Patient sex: M
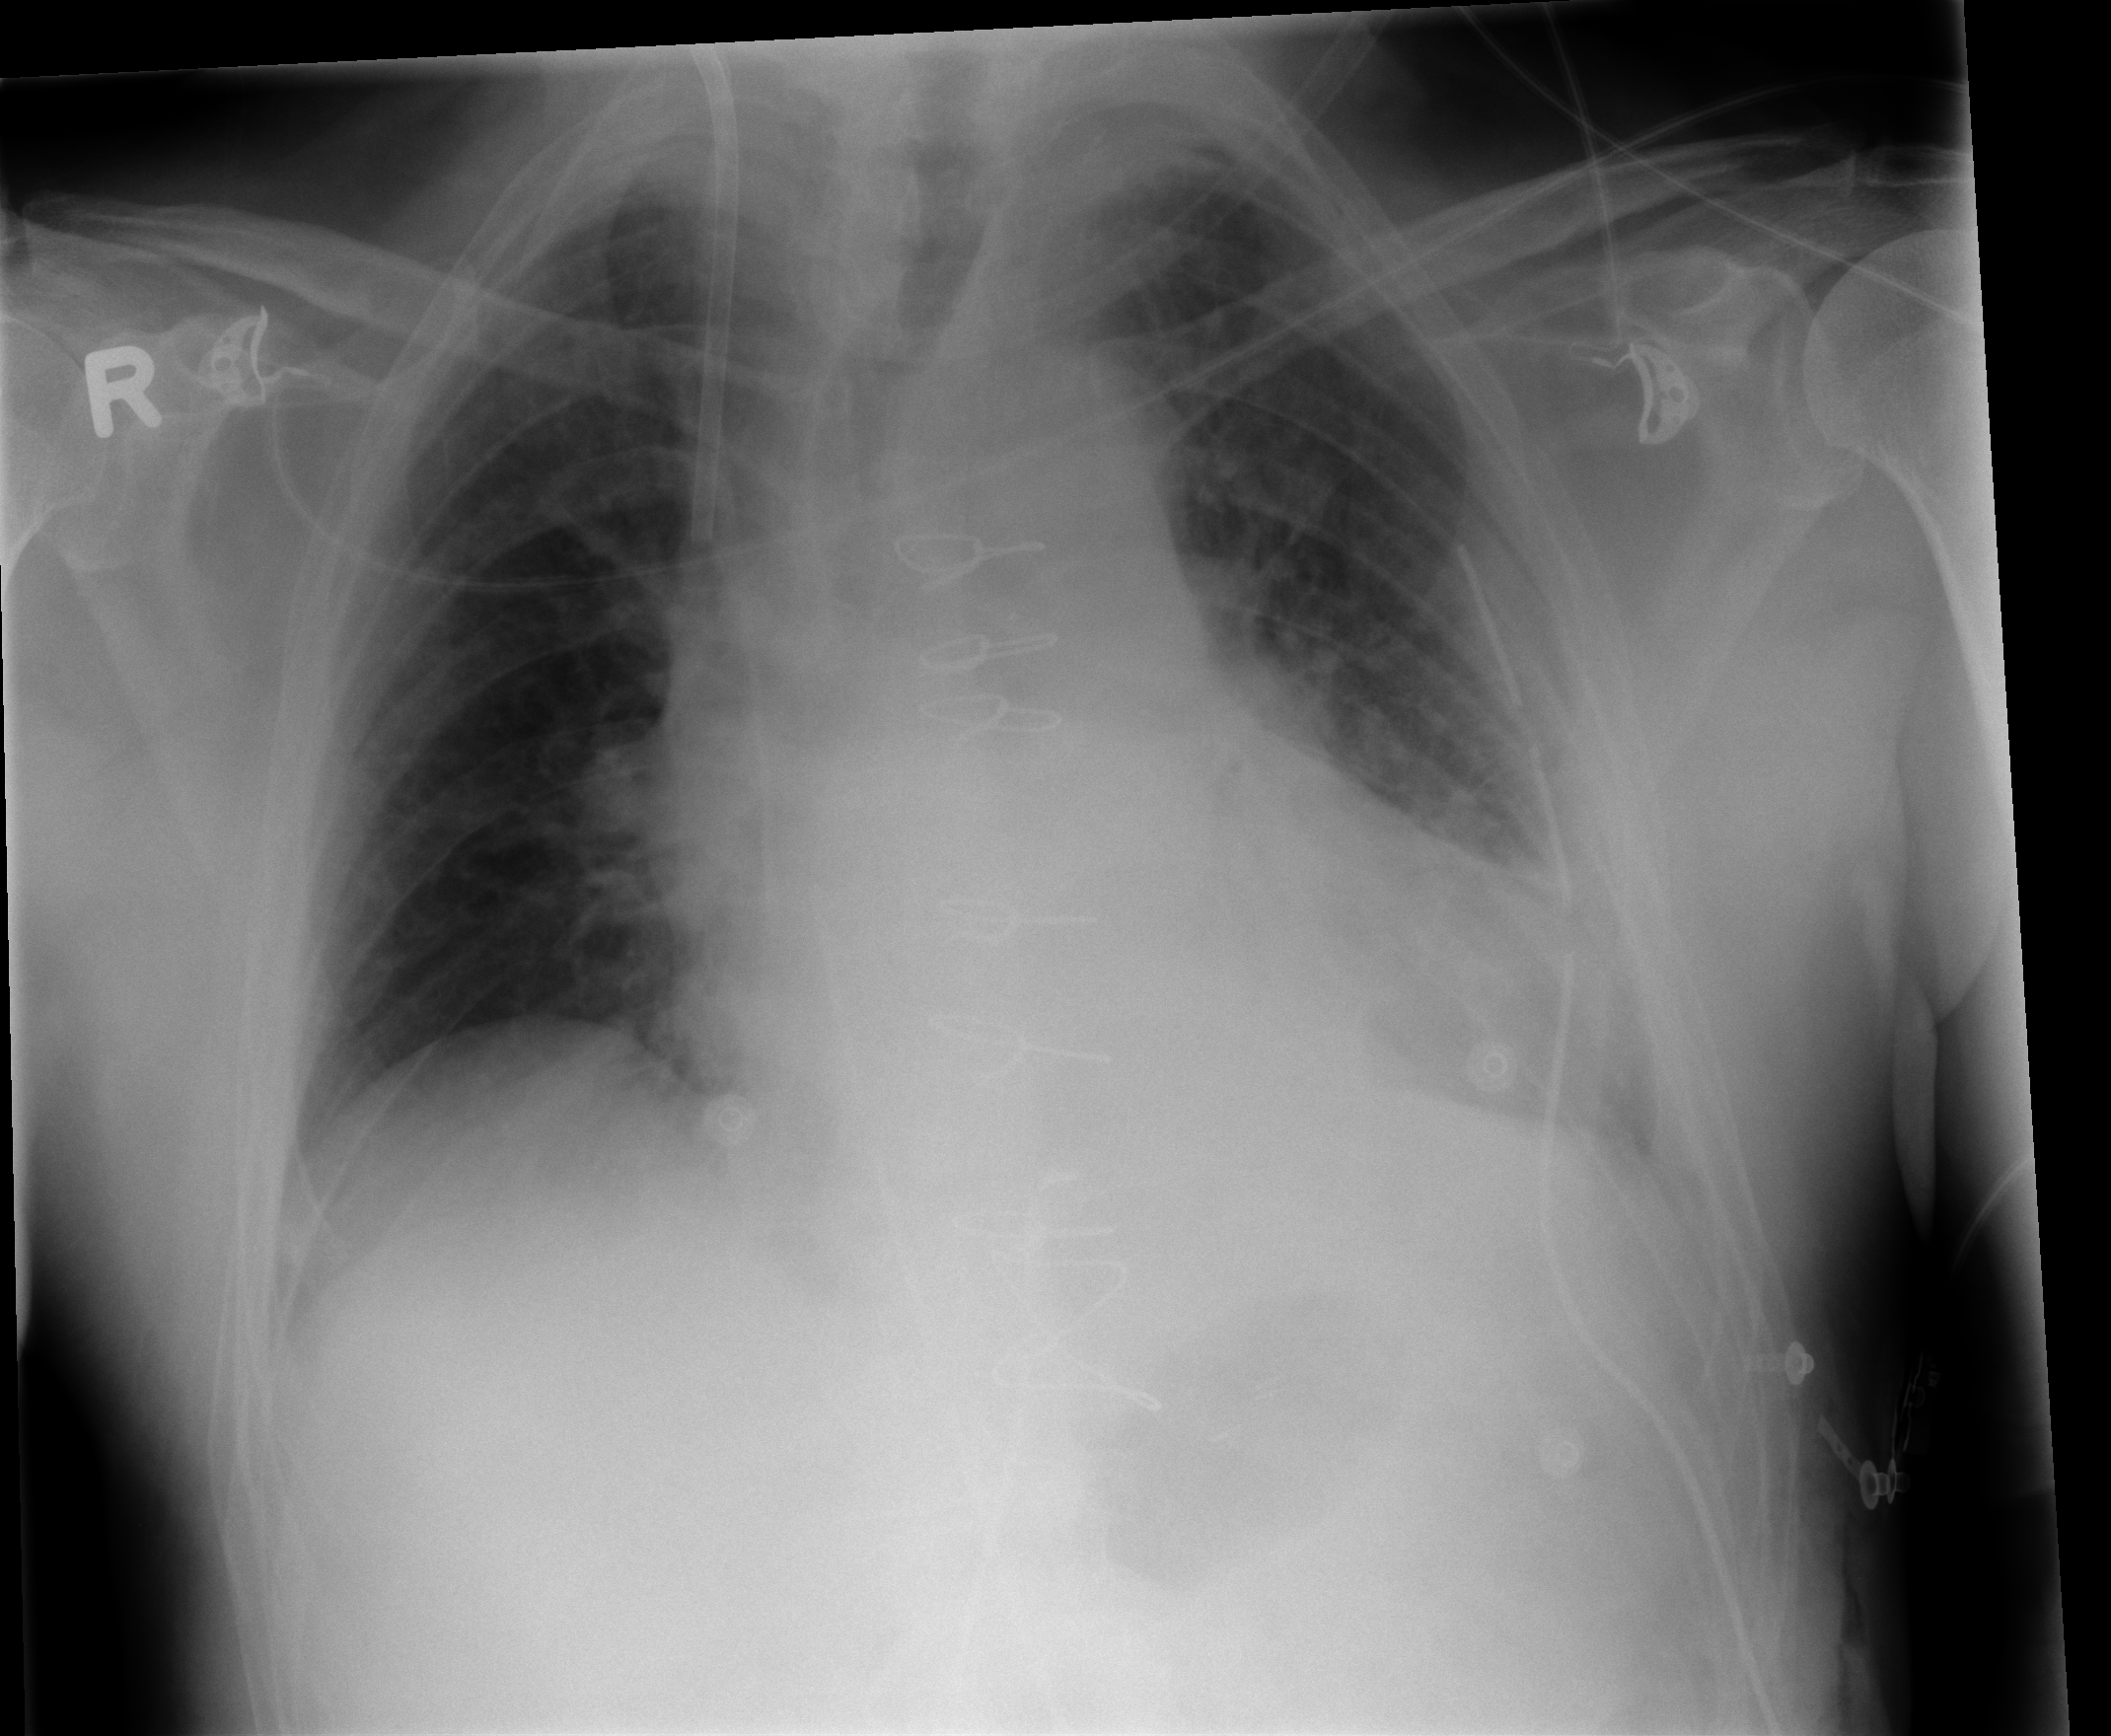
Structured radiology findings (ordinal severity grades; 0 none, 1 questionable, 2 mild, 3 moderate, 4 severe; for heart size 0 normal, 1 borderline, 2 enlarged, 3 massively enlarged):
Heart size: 2
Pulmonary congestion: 0
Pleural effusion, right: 0
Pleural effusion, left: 1
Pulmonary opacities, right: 0
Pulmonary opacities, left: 0
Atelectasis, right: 2
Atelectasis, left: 2